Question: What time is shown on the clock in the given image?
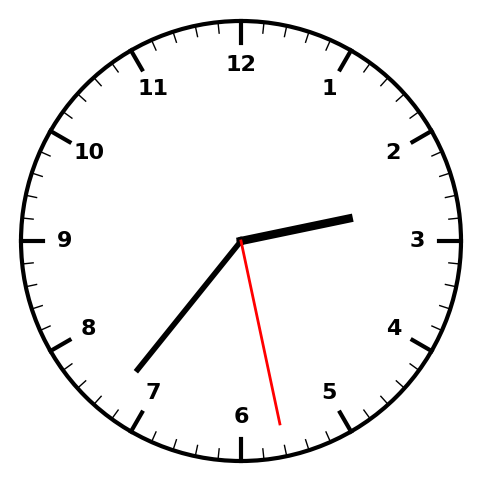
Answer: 02:36:28